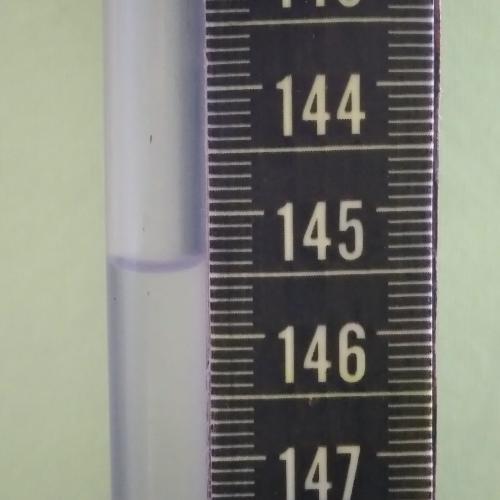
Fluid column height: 145.4 cm